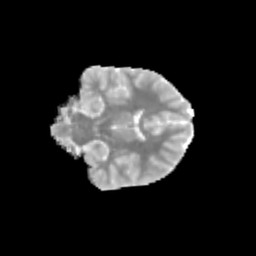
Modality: MD
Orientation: coronal
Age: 11
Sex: female
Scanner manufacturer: siemens
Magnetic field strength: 3 T
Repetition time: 3.8 s
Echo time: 0.07 s